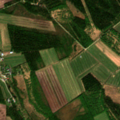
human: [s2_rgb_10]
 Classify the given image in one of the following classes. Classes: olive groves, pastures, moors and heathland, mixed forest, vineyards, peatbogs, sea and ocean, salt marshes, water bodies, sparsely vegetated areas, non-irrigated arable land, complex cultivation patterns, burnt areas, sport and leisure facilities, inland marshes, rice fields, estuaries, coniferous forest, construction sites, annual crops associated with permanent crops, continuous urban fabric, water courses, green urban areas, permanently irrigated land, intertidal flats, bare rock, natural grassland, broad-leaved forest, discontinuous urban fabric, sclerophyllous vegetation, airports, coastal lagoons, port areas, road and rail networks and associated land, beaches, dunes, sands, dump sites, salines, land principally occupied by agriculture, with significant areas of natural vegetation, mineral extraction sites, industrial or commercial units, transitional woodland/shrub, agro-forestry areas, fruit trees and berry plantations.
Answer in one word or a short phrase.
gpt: non-irrigated arable land, broad-leaved forest, mixed forest, transitional woodland/shrub